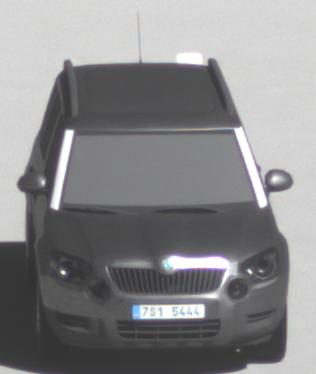
Make: Skoda
Model: Yeti 1.2 TSI
Detailed model: Yeti
Model produced from: 2009/11
Model produced until: 2011/10
Doors: 5
Color: gray
Road condition: dry road
Daytime: midday
Contrast: high contrast